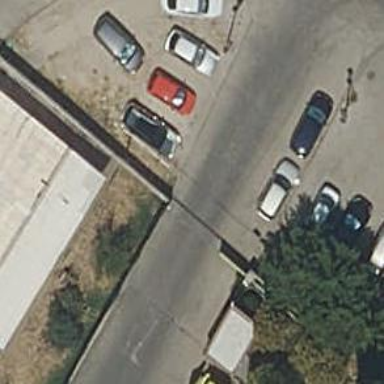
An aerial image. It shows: Gate.